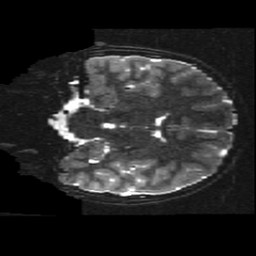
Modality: T2w
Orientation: coronal
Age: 14
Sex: male
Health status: ill
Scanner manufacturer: ge
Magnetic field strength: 3 T
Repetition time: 7.5 s
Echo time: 0.1015 s